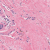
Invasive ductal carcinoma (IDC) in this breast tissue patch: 0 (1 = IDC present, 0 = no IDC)